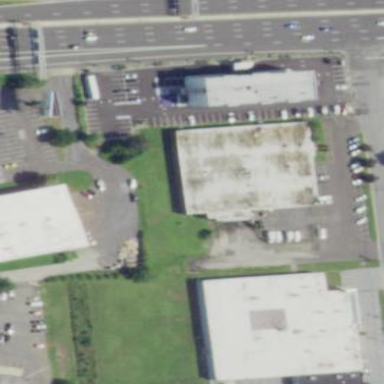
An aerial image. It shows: Commercial building.